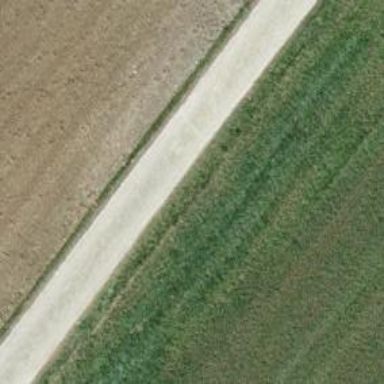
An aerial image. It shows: Unclassified road with grade 1 track type.